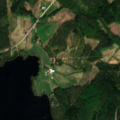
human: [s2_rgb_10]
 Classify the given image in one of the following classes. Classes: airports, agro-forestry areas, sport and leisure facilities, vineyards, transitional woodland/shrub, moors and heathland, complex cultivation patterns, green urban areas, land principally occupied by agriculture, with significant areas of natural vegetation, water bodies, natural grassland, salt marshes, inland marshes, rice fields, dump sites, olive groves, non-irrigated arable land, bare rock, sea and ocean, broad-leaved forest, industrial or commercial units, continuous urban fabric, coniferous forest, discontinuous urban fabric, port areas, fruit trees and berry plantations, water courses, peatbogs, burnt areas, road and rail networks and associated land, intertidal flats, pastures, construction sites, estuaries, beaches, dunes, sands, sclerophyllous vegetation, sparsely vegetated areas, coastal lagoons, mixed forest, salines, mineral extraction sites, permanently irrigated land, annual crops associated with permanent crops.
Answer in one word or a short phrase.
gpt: non-irrigated arable land, coniferous forest, mixed forest, transitional woodland/shrub, water bodies